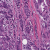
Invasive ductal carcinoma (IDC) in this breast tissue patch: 1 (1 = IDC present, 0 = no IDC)